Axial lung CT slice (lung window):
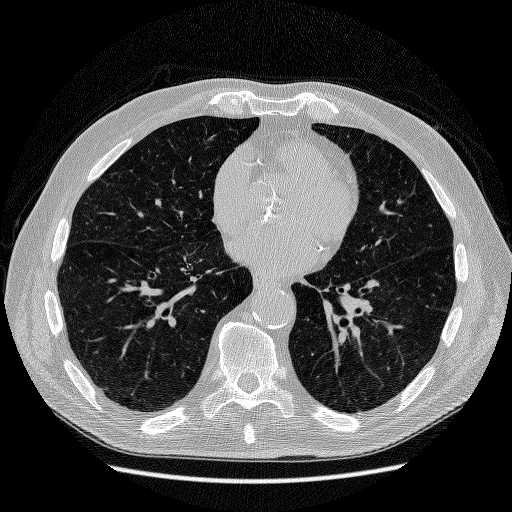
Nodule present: no